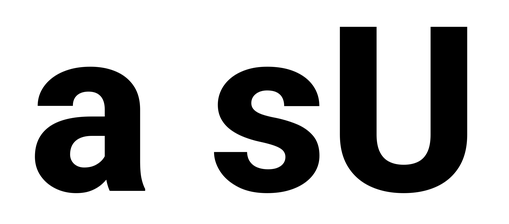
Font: Roboto_ExtraBold